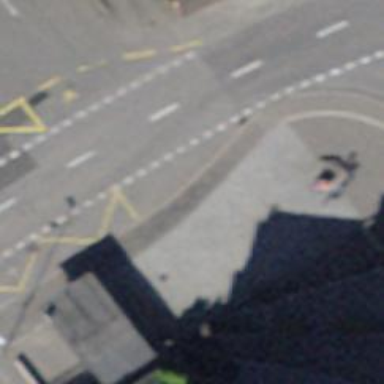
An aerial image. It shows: Platform for public transport and road usage.